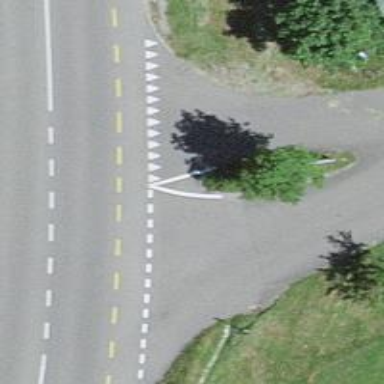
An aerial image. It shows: Road with "give way" sign.